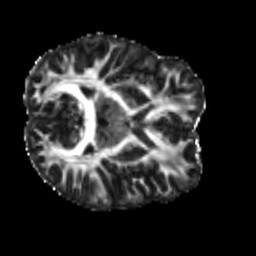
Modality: FA
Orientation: axial
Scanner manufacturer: siemens
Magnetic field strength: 3 T
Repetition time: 4 s
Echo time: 0.0594 s